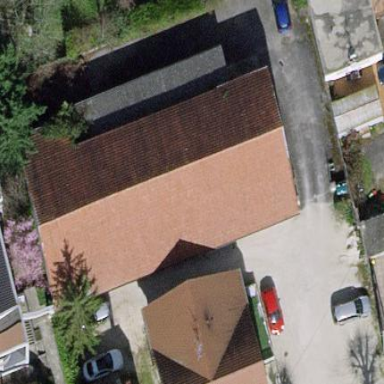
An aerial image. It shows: Gabled building with roof oriented along its structure.